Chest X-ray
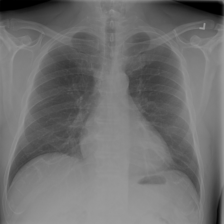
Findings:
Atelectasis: negative
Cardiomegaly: negative
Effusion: negative
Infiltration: negative
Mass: negative
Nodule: negative
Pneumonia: negative
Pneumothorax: negative
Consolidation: negative
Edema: negative
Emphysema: negative
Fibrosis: negative
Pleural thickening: negative
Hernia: negative